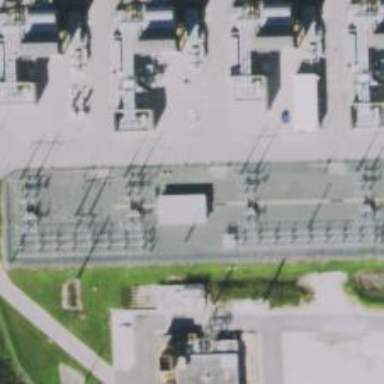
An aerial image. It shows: Switch used for power control.